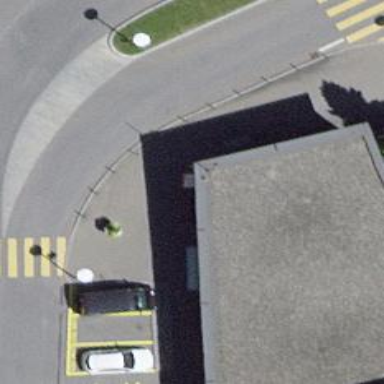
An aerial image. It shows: Bollard barrier.